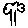
Label: tree